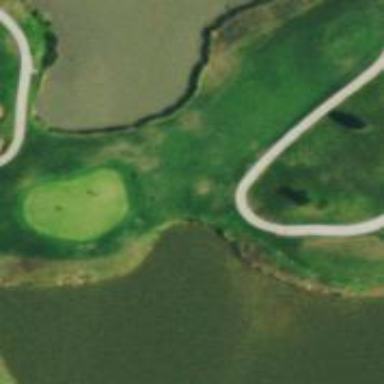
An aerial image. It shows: Golf cartpath that is also road path.